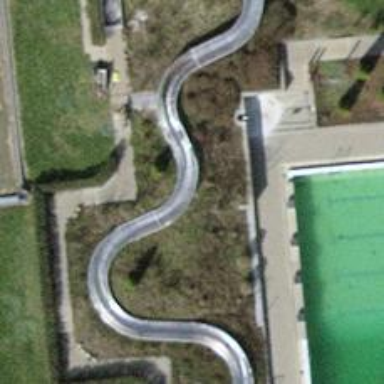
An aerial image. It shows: Playground with slide.